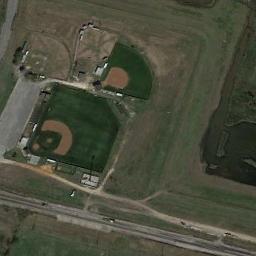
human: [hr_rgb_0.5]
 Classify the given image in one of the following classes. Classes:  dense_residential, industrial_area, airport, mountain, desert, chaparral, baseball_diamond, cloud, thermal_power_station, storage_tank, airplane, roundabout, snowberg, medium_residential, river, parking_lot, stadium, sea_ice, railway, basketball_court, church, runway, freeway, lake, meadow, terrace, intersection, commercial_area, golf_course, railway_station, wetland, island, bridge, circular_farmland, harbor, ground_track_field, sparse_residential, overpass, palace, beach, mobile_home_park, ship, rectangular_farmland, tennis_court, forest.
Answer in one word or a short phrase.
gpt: baseball_diamond